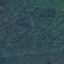
Land use / land cover: Forest